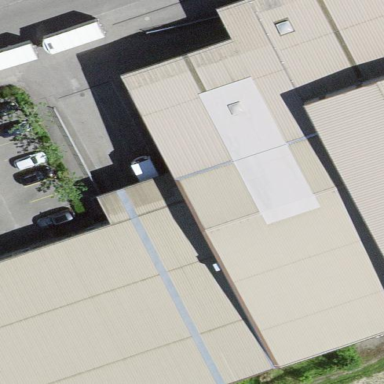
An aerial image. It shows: Commercial building.